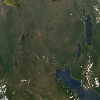
Label: land